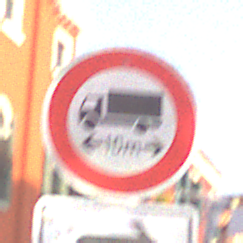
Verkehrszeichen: TatsaechlicheLaenge
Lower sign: RichtungsangabeDurchPfeile5
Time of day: MorningAfternoon
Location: Outdoor (Urban)
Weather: Clear
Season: NotSpecified
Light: Natural